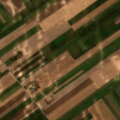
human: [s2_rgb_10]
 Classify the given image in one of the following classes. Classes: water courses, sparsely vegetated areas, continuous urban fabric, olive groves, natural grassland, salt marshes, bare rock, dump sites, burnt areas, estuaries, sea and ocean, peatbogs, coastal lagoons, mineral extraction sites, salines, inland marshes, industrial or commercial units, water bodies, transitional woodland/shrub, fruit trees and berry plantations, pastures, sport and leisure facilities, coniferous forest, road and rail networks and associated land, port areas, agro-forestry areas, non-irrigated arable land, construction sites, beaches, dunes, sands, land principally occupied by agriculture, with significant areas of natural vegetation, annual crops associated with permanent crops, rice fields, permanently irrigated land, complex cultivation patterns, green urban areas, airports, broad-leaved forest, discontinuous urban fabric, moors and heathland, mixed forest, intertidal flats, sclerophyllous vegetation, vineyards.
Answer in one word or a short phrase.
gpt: non-irrigated arable land